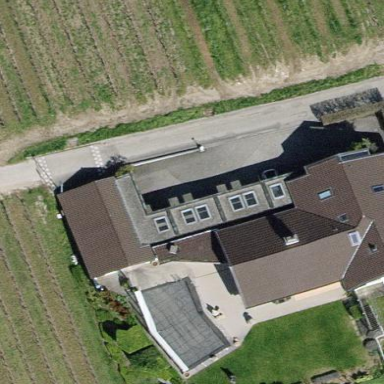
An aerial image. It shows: Detached building with gabled roof.